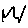
Label: zigzag